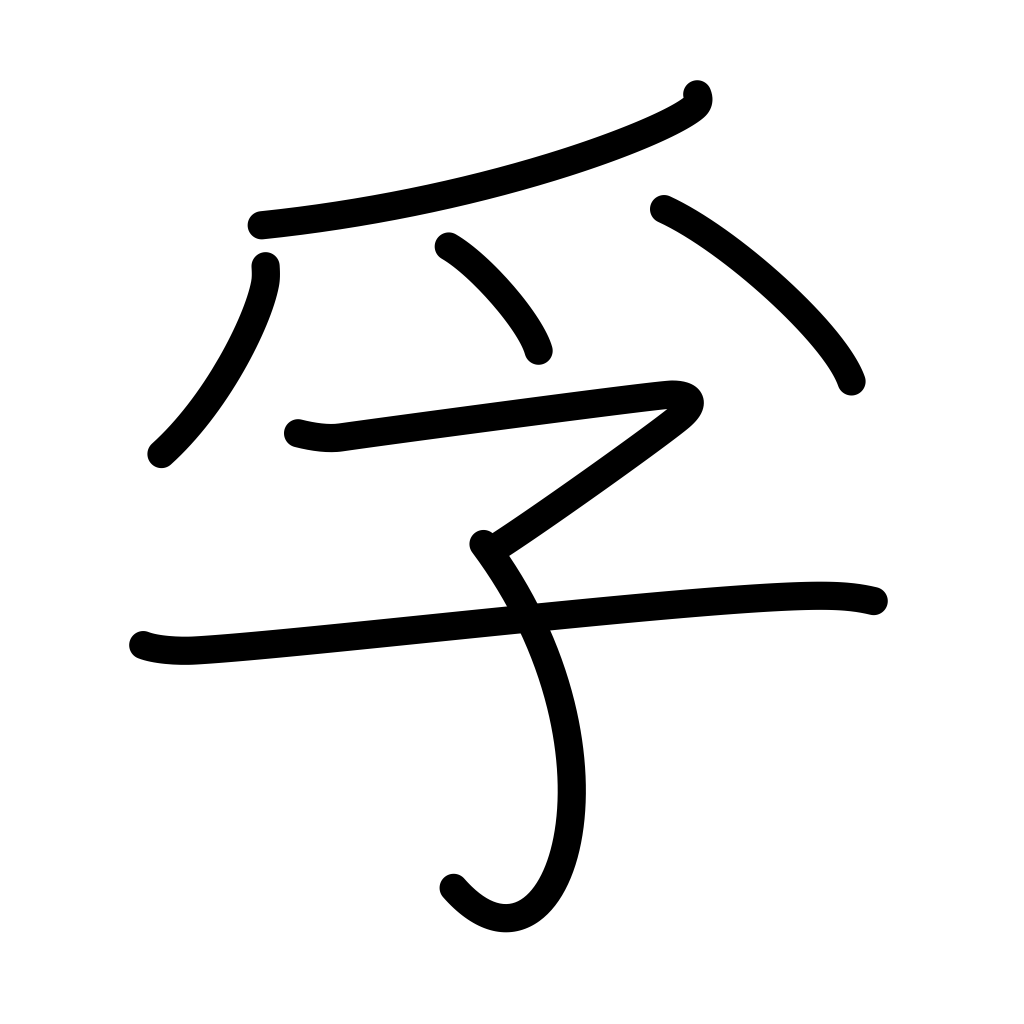
Meaning: sincere, nourish, encase